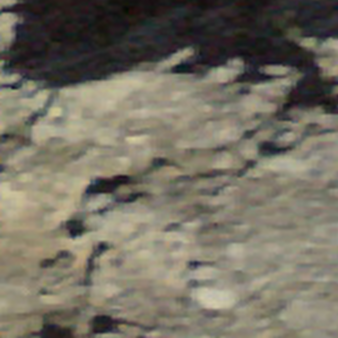
Label: other